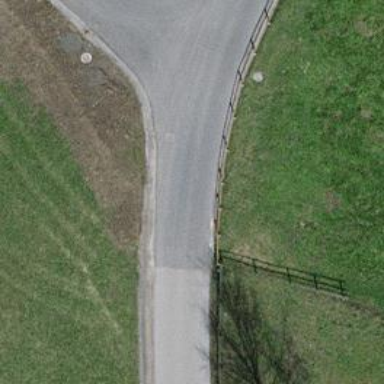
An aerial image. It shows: Asphalt road in residential area.